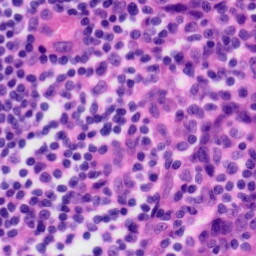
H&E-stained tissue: Tonsil